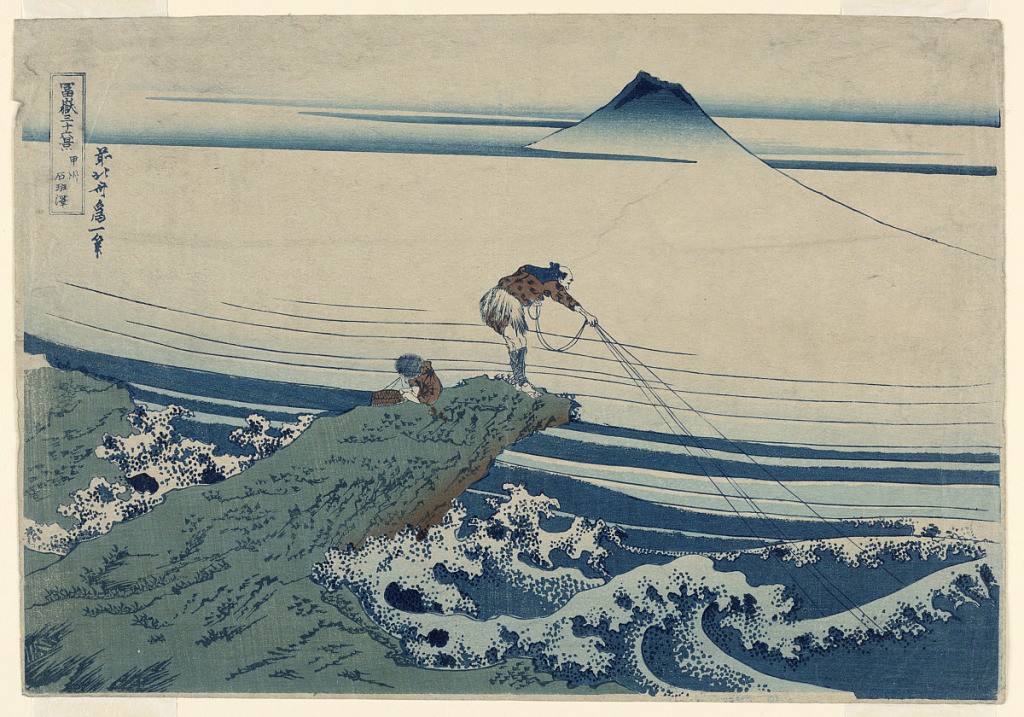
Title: Kajikazawa in Kei Province (Koshu Kajikazawa) From the series, Thirty-six Views of Mt. Fuji
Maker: Katsushika Hokusai, 1760 – 1849
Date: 1823–29
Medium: Woodblock print in colored ink on paper
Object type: Print
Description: A fisherman and his young apprentice are perched on an overhanging cliff, being crushed by violent waves. The foamy water resembles that of the famous Great Wave off Kanagawa. The serenity of Mt. Fuji rising above the fog balances out the turbulent seas. The fisherman's posture and his extended lines, cast out, copy the triangle form of Mt. Fuji. This symmetry is often seen in many of Hokusai's prints. Using only three colors, brown, green, and blue, he captures the daily life of a fisherman, using gradation and subtle tones.